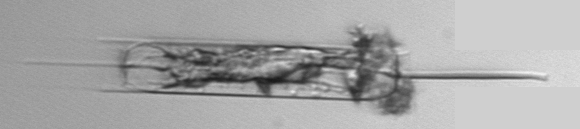
Label: Ditylum_brightwellii